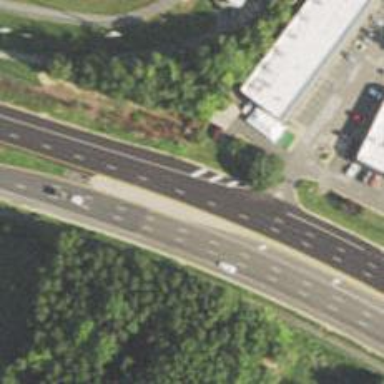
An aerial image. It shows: This image shows trunk highway that functions as expressway.